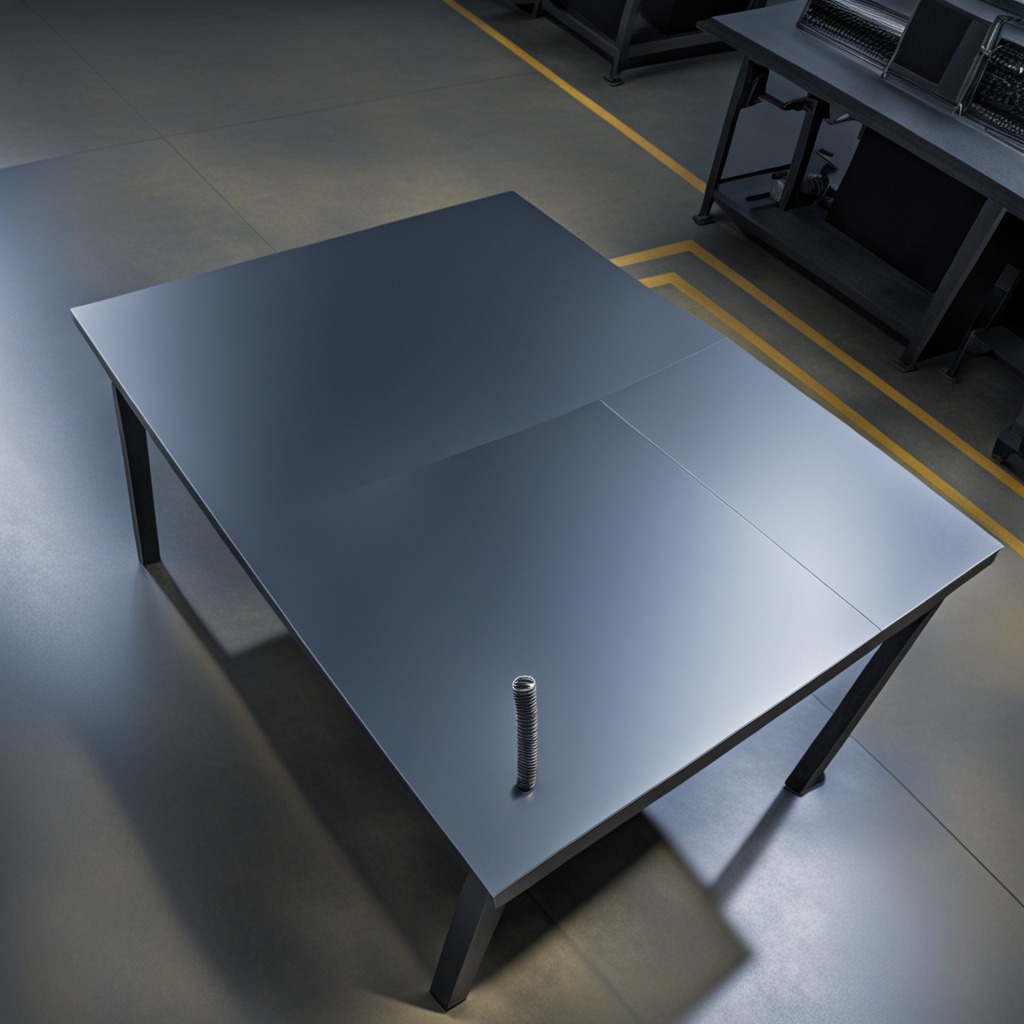
A coiled metal spring is lying on the tabletop.